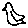
Label: bird